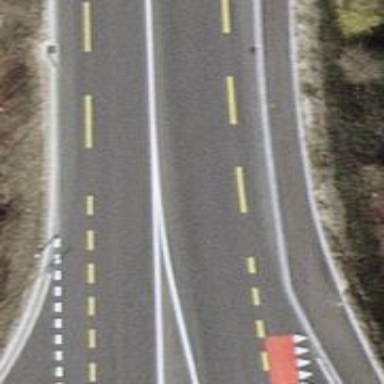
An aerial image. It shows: Tertiary road with asphalt surface including cycle lane.